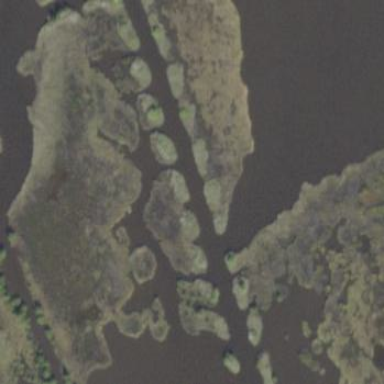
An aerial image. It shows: Wetland area.